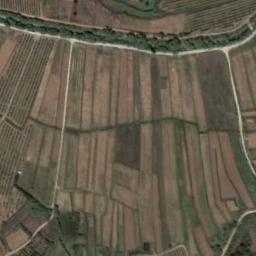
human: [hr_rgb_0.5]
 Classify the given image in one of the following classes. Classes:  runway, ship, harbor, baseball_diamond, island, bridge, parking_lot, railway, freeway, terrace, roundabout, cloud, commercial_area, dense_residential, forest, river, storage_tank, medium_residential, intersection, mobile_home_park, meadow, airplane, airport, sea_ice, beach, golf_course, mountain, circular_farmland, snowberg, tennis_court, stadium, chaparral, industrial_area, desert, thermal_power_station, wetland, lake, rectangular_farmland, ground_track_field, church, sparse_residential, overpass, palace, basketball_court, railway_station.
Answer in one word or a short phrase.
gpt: terrace